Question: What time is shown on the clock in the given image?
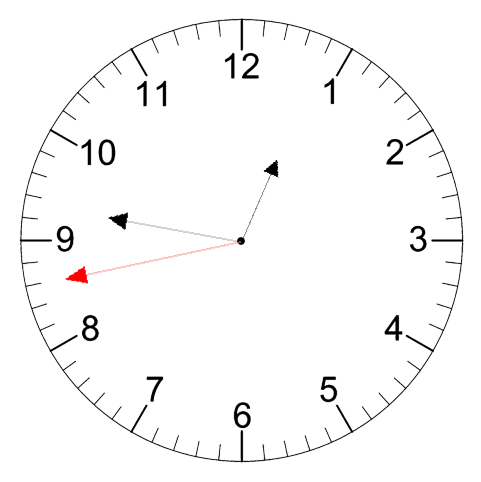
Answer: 12:46:43